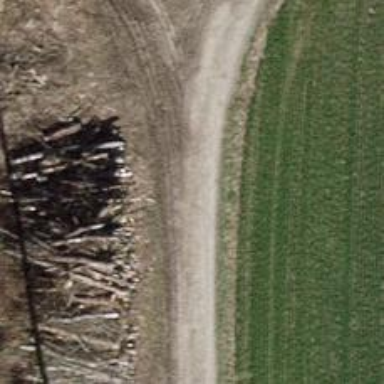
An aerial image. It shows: Compacted track with grade2 surface.